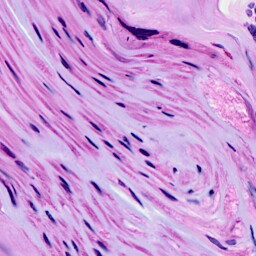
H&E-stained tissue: Breast